Field crop: maize
Growth stage: 2
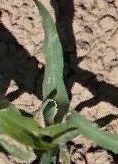
Species: maize